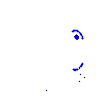
Particle: electron